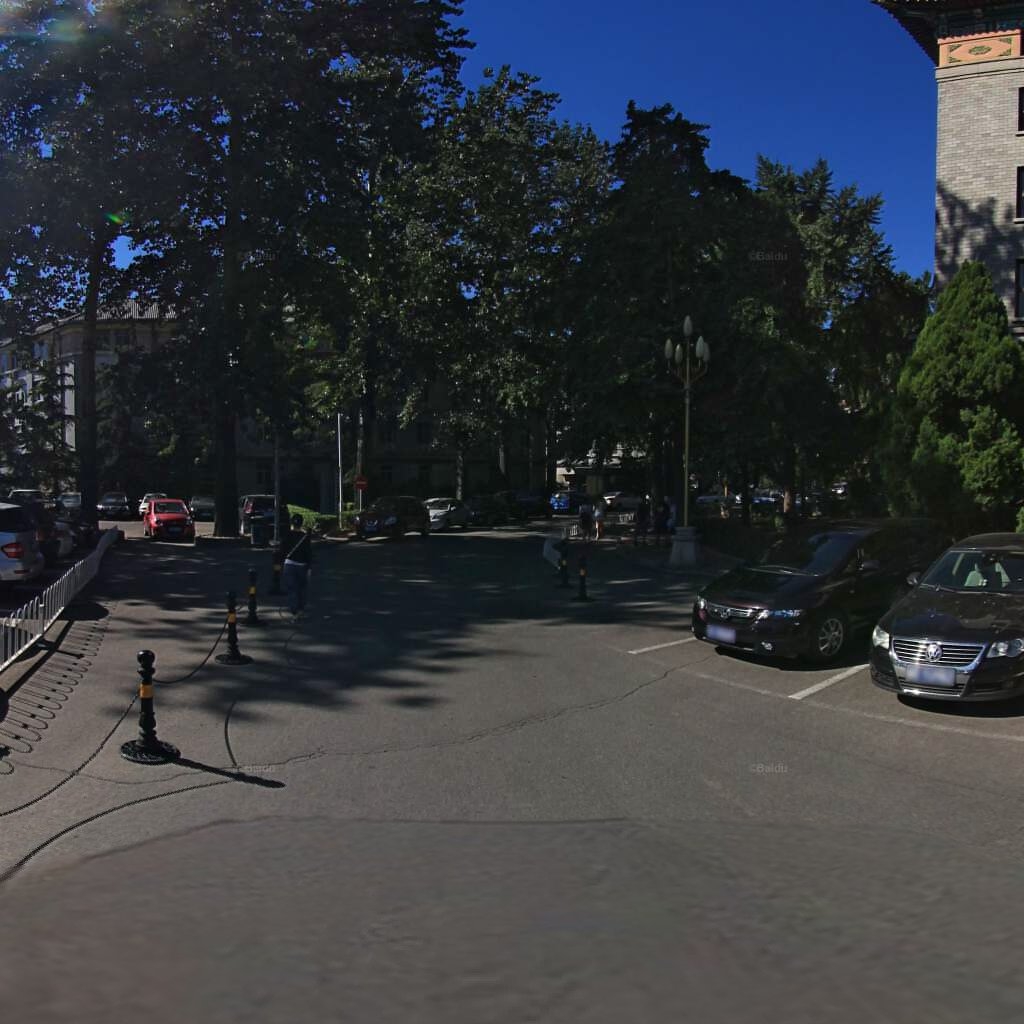
Region: Haidian
Road damage annotations: transverse crack, longitudinal crack